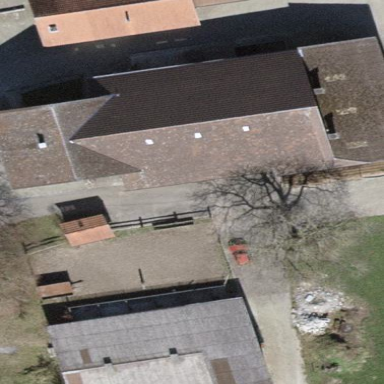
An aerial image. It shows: Farmyard area.